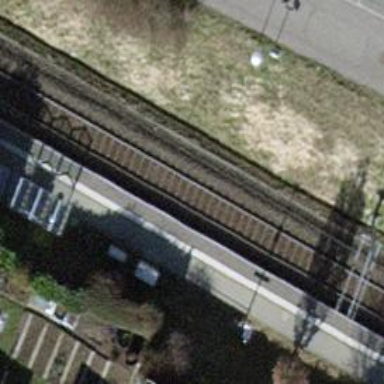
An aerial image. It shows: Railway stop with public transport stop position.